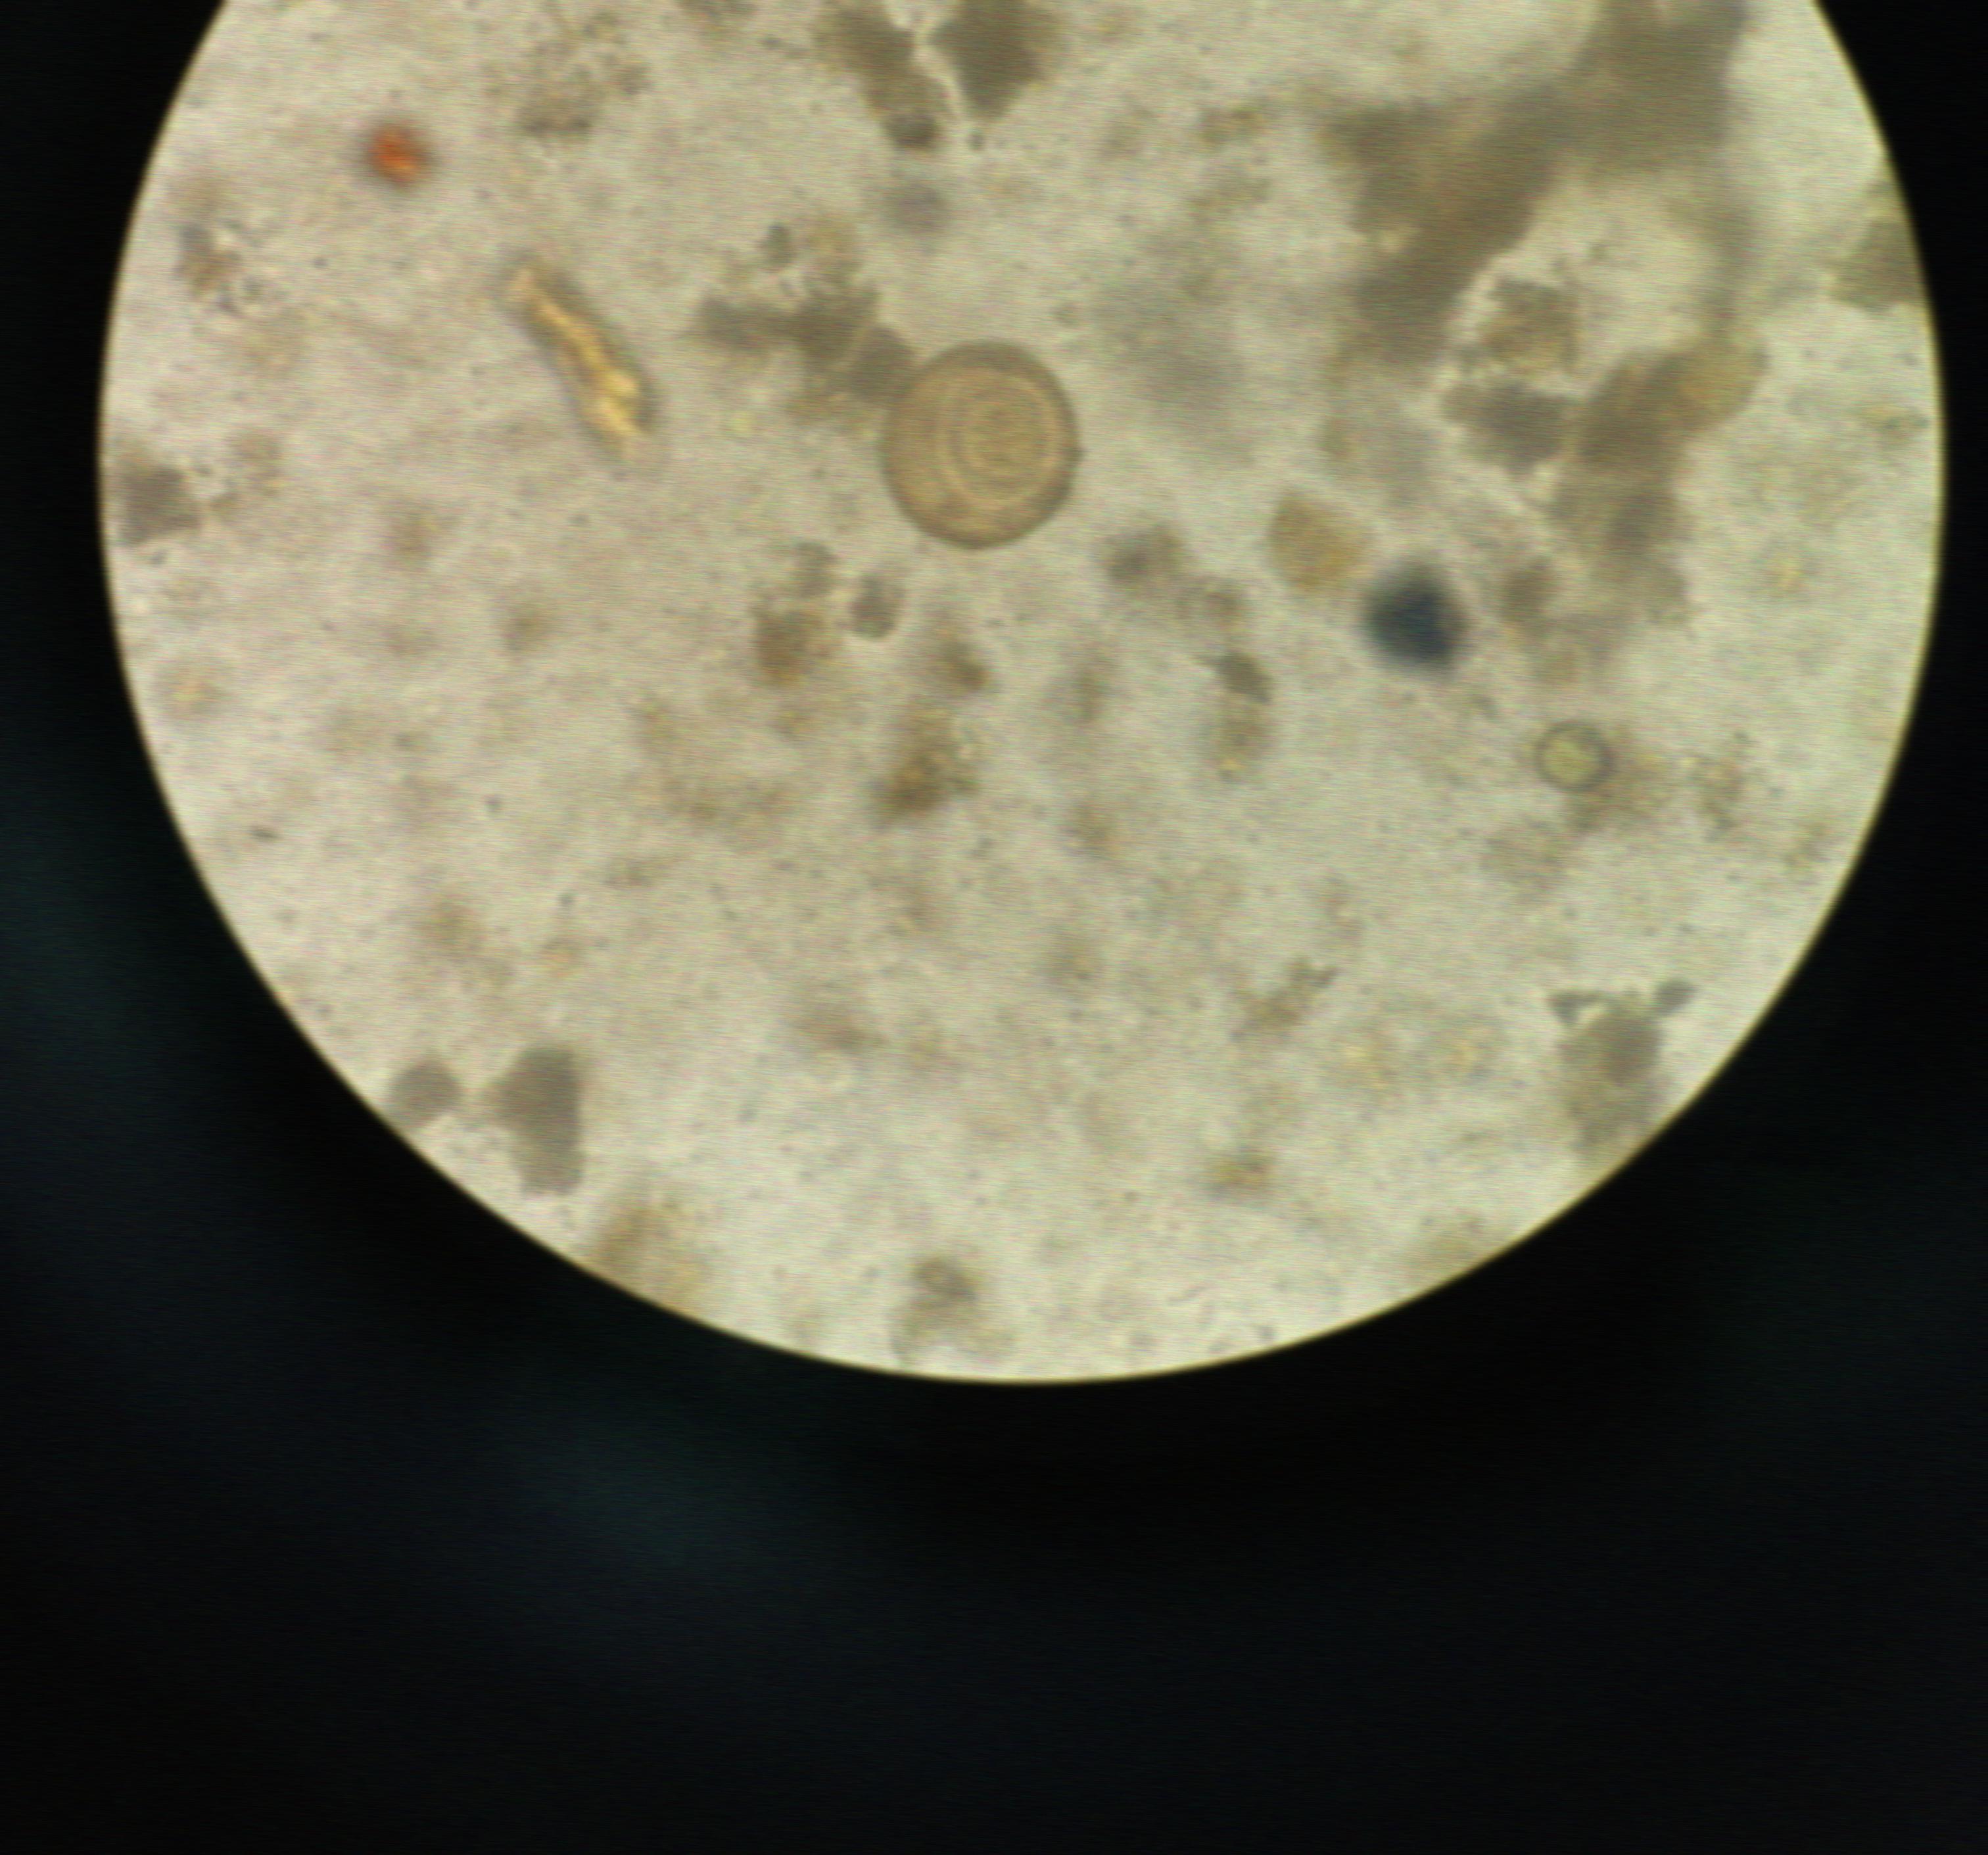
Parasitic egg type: Hymenolepis diminuta